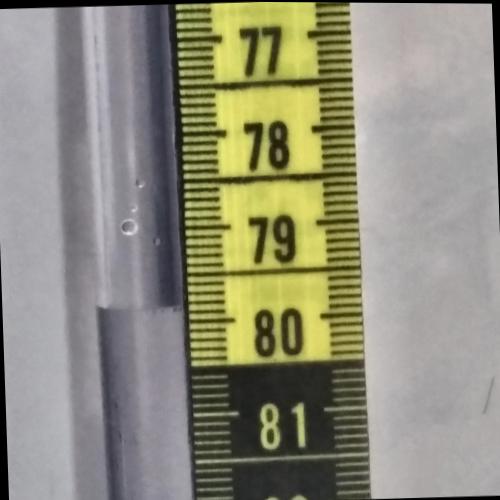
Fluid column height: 79.8 cm